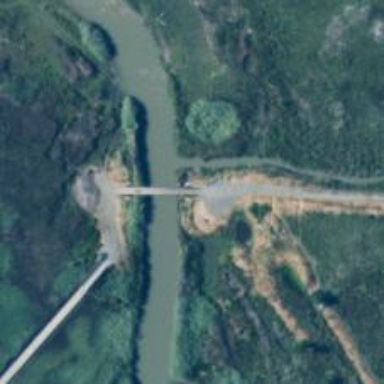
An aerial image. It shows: Path on bridge.